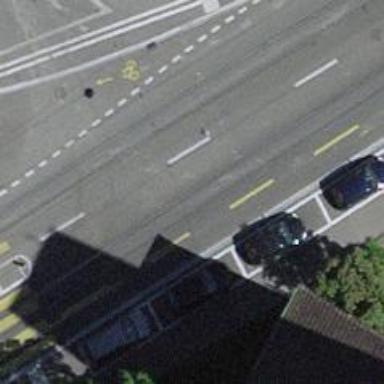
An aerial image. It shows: Tram level crossing on railway.